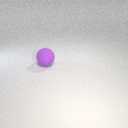
large purple rubber sphere